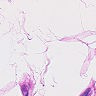
Metastatic tissue present: no